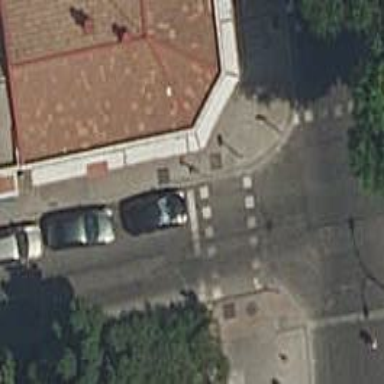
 there are traffic signals and zebra crossing."